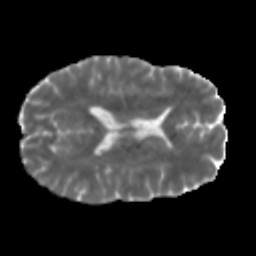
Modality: MD
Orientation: axial
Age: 46
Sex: male
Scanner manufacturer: siemens
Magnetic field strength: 3 T
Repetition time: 5 s
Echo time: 0.092 s